Aerial crown-view tile of a tropical tree (Barro Colorado Island, Panama), acquired 20250317:
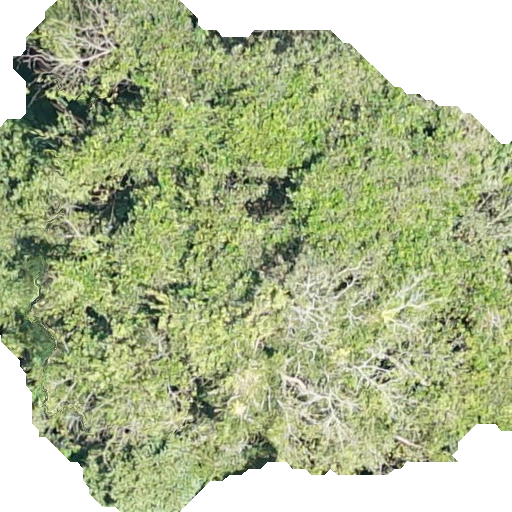
Species: Hura crepitans
GBIF accepted scientific name: Hura crepitans
Crown area: 361.14 m²